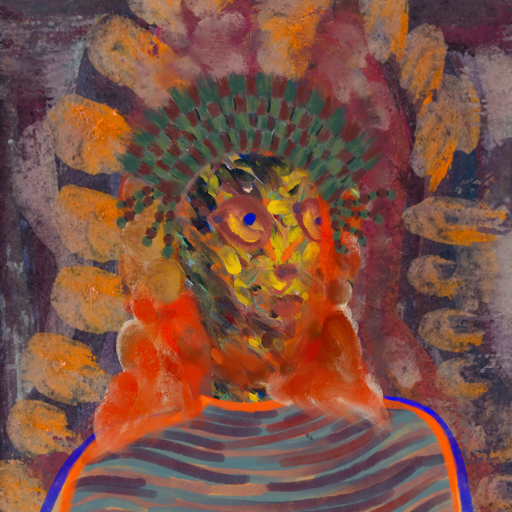
Background: Doll, Head And Neck Side: An_Impression, Face Side: Mother_And_Son_Son, Bust: Experience, Hair Side: Rupkatha, Head Accessory: After_Raid_Crown, Second Necklace: Blank, Necklace: Blank, Baby: Blank